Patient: sex M, age 51
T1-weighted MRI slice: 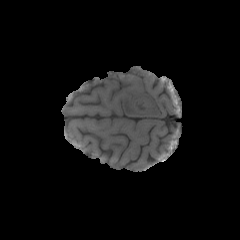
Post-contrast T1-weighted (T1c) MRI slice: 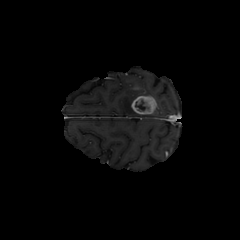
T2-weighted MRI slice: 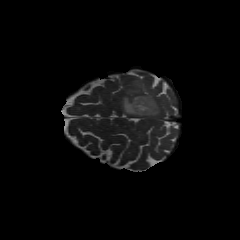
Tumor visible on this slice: yes
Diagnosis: Glioblastoma, IDH-wildtype
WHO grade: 4